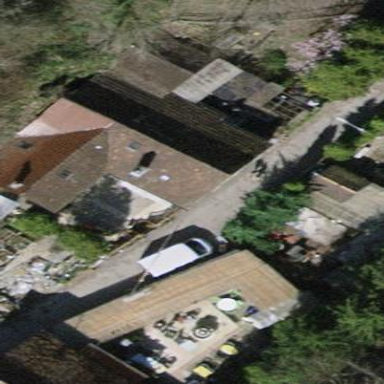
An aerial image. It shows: Shed building.